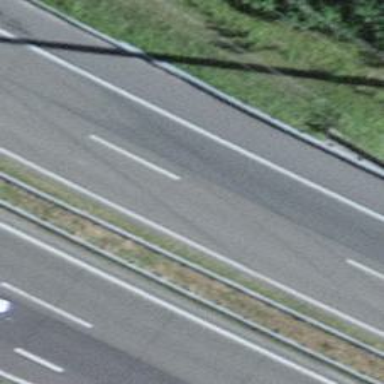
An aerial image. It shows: Asphalt motorway.